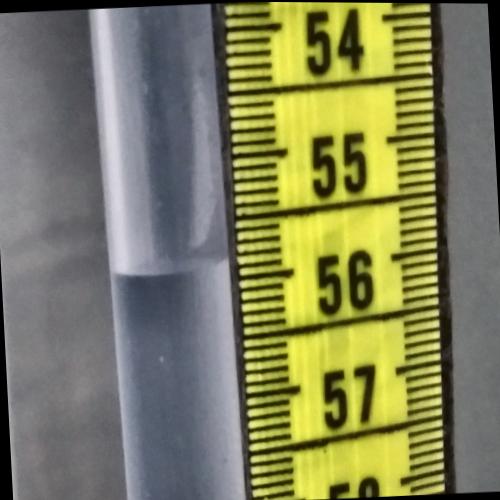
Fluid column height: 55.9 cm